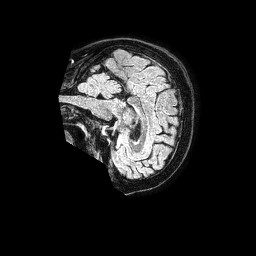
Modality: FLAIR
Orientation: sagittal
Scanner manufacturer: philips
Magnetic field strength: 1.5 T
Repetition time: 4.8 s
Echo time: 0.3 s